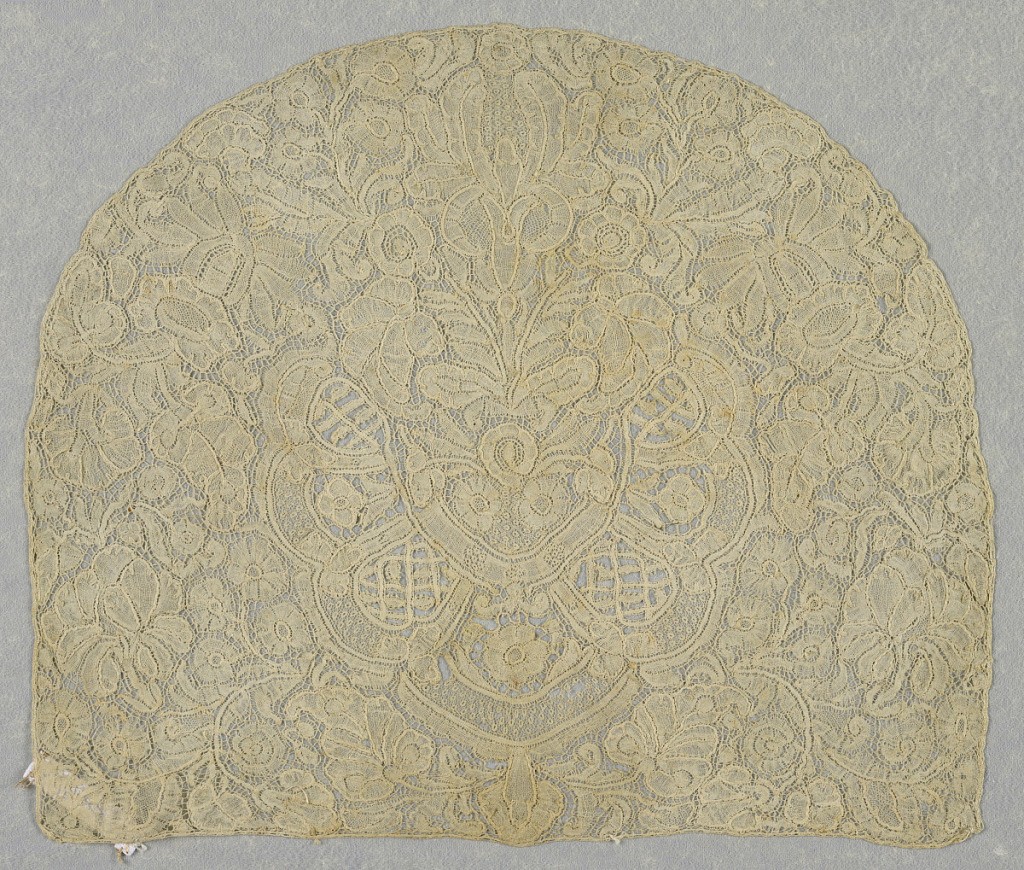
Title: Cap crown
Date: early 18th century
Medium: linen Technique: bobbin lace, Honiton style
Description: Cap crown with elaborate symmetrical floral motif. Honiton style, very similar to Brussels lace.